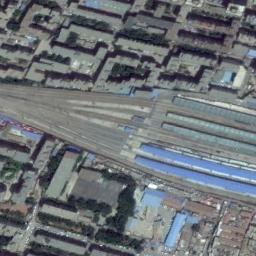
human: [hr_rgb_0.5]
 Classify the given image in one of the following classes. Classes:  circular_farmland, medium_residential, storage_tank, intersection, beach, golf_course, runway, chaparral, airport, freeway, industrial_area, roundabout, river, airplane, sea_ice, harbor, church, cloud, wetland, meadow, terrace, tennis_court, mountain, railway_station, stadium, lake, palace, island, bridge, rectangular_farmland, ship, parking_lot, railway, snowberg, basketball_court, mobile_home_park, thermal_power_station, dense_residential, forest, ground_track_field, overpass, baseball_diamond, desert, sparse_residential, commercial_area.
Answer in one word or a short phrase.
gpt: railway_station